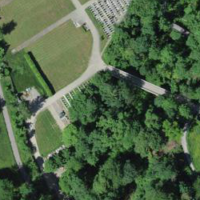
EUNIS habitat code: 53
Species observed at this site:
Episyrphus balteatus
Poecile palustris